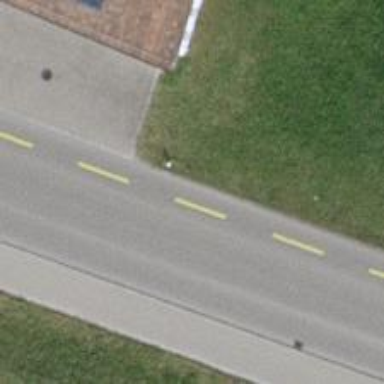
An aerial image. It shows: Tertiary road with asphalt surface. There is cycle lane on the left side.